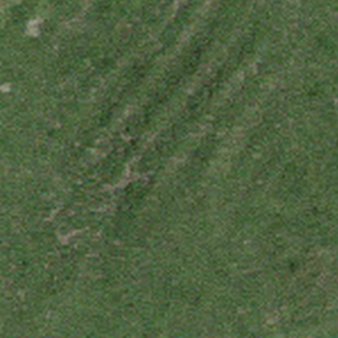
Label: other